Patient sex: M
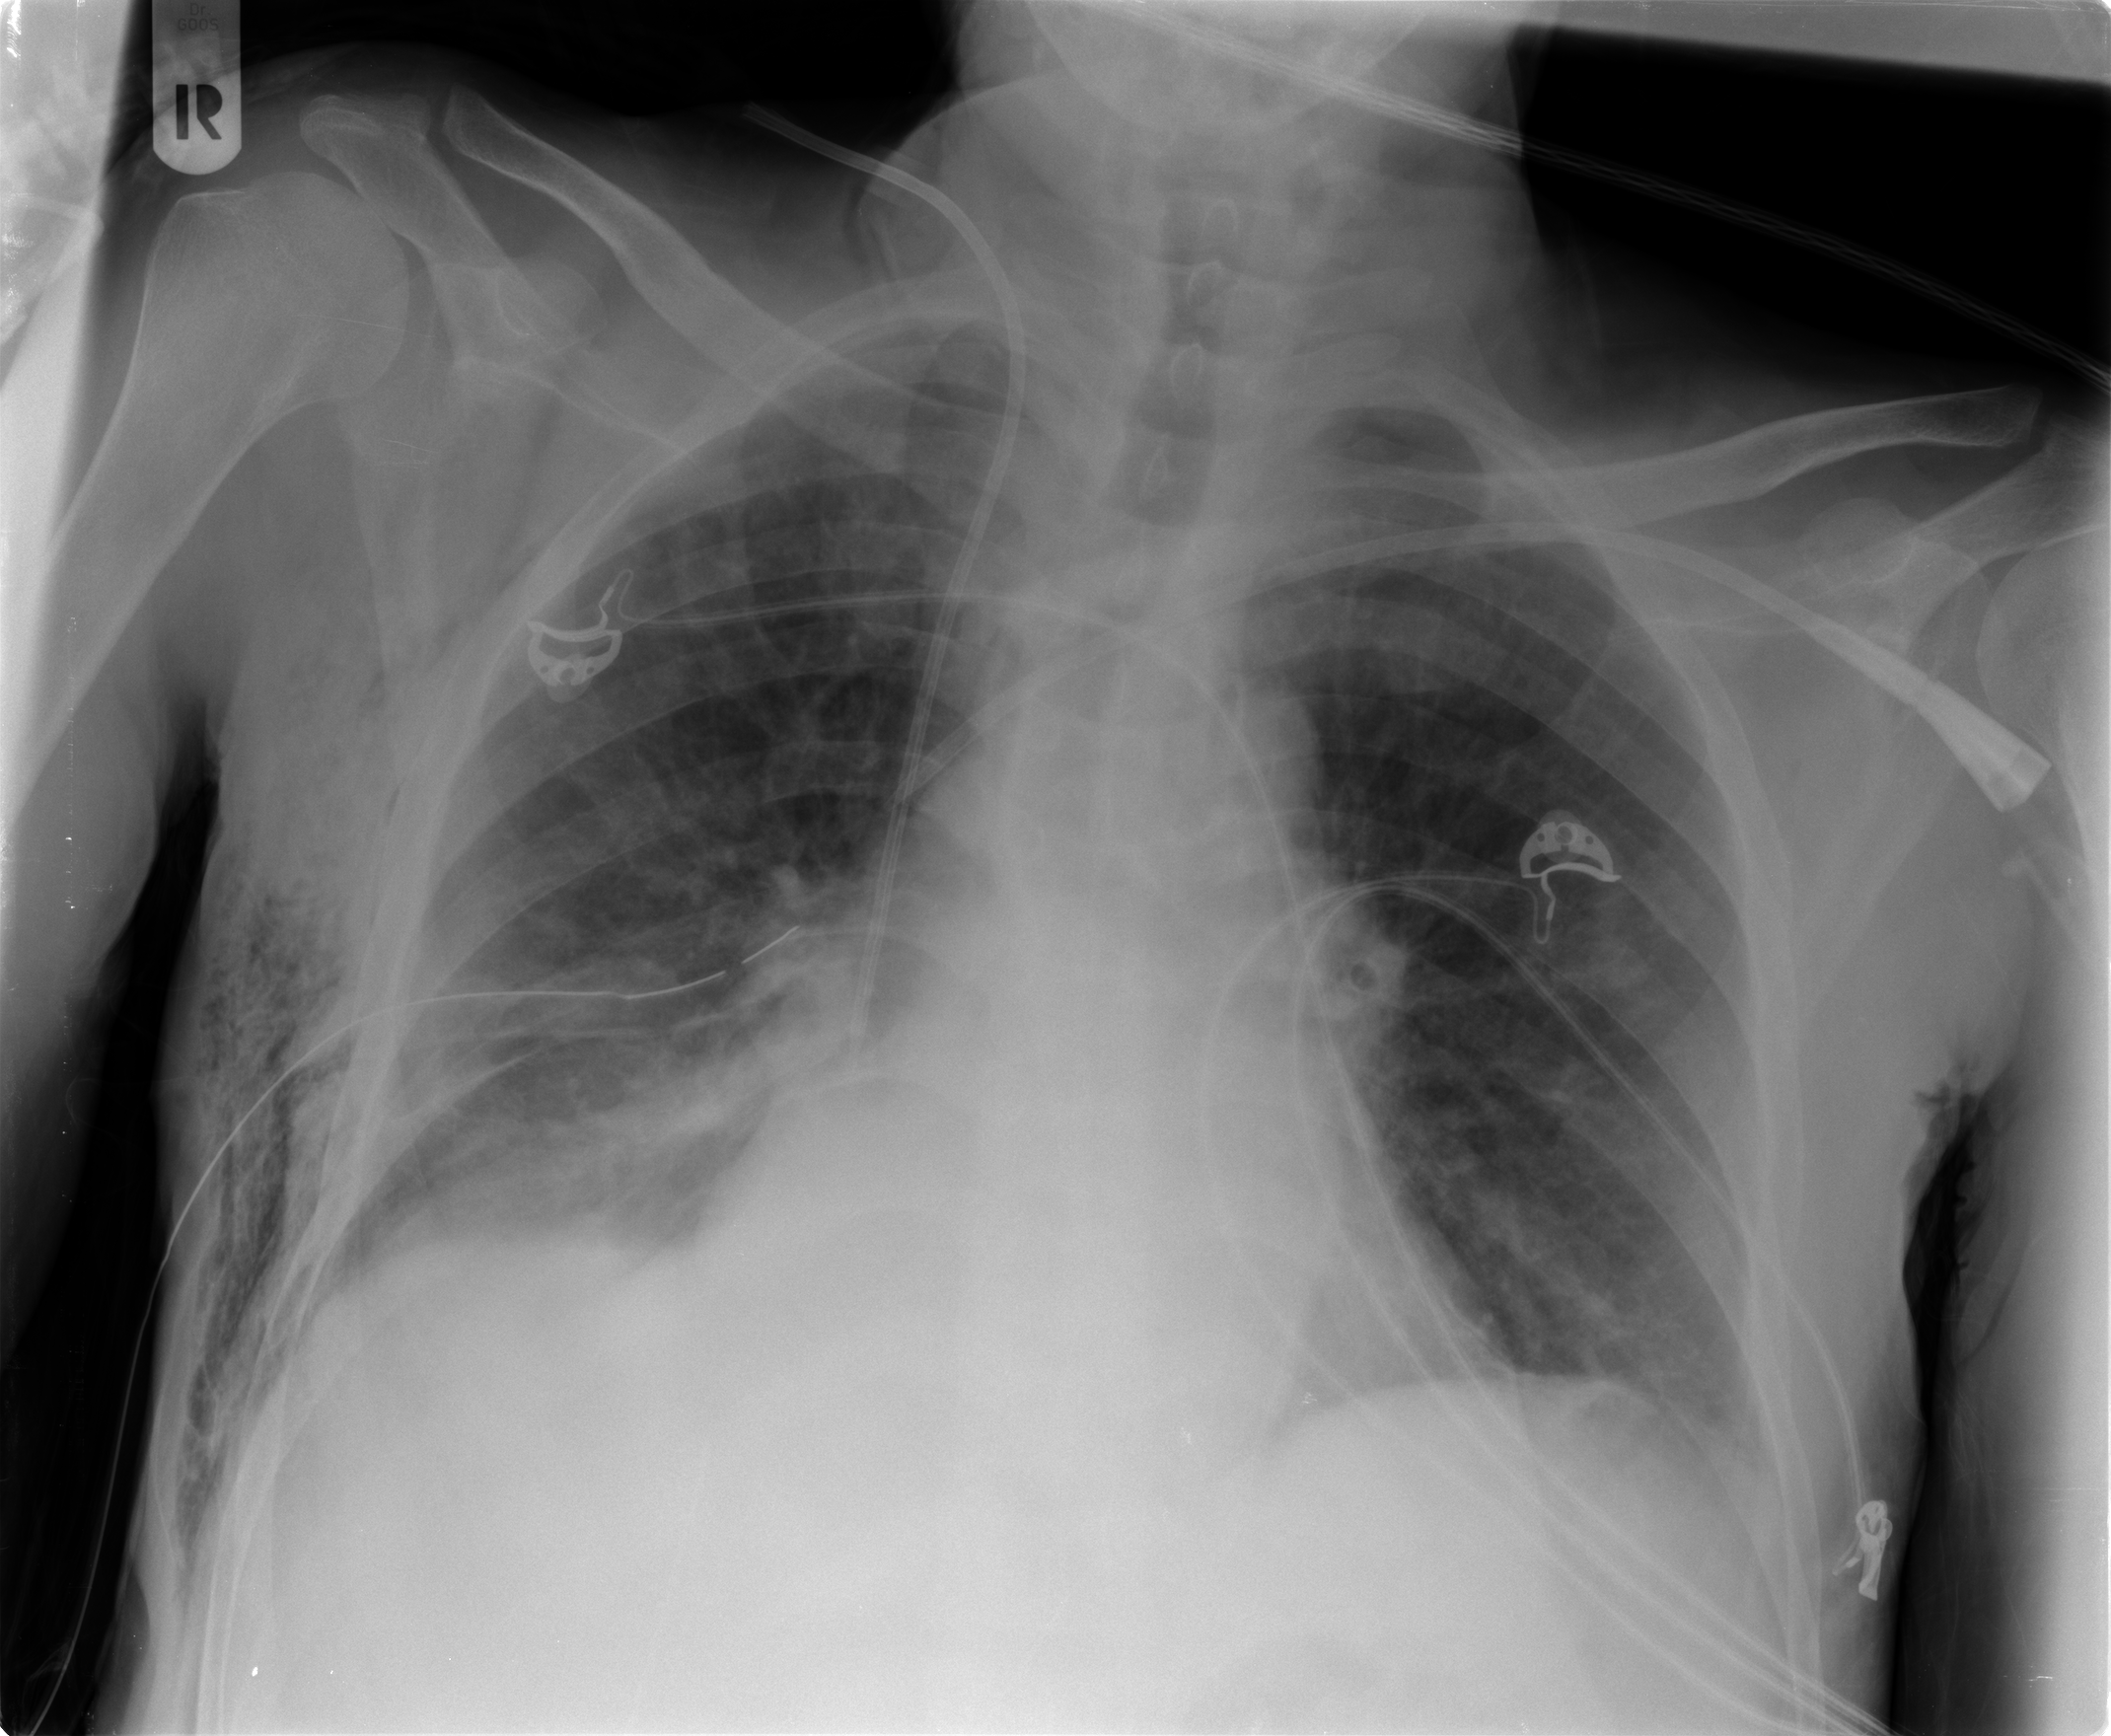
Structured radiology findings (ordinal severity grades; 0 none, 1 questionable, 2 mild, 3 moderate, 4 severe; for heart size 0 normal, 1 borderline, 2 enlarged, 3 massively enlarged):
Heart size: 1
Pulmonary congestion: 1
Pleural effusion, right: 1
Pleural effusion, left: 0
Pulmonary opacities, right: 1
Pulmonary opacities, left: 0
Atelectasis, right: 2
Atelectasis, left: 1